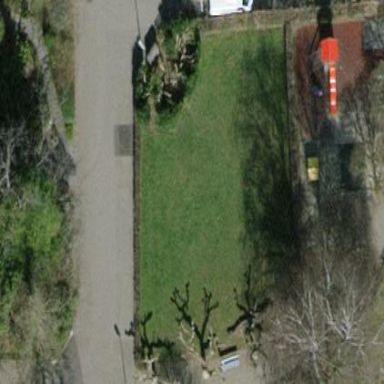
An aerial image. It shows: Playground area surrounded by hedge.